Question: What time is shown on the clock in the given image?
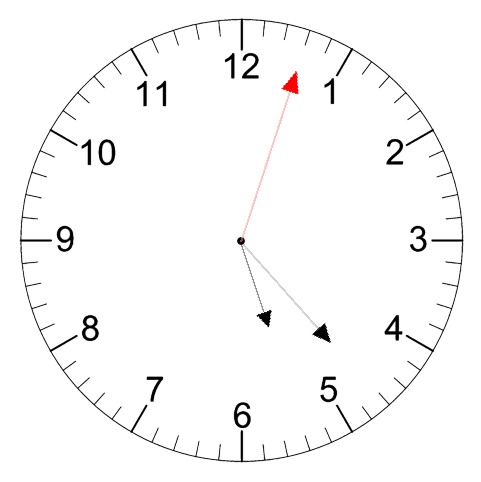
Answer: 05:23:03